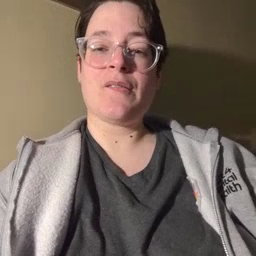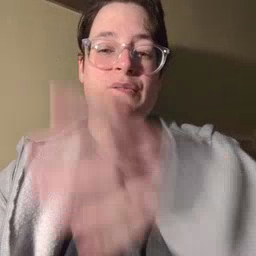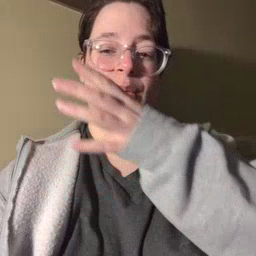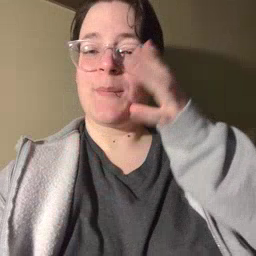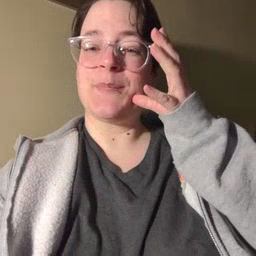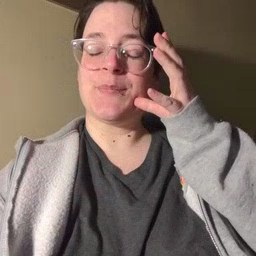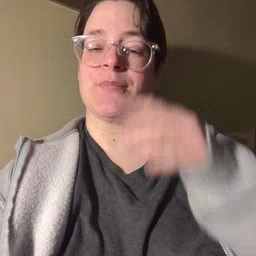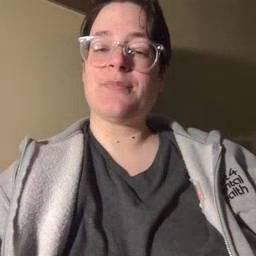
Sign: farm